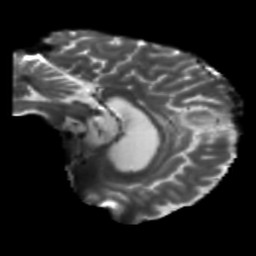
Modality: T2w
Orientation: sagittal
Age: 61
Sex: male
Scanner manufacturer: siemens
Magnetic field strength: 3 T
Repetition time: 5.25 s
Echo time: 0.08 s